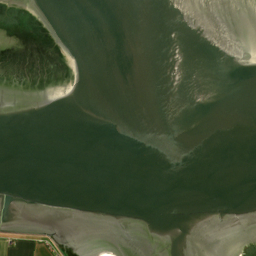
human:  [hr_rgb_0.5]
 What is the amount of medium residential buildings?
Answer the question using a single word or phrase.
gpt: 0

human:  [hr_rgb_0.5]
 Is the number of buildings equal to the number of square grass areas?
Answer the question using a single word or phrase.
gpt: no

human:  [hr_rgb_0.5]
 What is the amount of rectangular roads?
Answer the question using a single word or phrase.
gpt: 0

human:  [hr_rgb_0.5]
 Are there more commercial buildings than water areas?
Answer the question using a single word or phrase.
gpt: no

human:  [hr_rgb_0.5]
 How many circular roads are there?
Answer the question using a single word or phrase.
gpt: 0

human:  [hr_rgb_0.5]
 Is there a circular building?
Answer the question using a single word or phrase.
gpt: no

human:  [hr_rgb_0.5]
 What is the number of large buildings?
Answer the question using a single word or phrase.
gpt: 0

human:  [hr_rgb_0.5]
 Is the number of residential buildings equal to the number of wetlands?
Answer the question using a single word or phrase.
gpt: no

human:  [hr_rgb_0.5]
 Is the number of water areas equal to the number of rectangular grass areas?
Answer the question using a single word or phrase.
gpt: no

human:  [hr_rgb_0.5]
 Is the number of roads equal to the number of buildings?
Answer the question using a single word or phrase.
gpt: no

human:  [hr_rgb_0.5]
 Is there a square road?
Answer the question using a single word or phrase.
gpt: no

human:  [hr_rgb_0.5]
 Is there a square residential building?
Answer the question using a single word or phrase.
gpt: no

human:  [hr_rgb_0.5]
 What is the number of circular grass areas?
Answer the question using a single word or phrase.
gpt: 0

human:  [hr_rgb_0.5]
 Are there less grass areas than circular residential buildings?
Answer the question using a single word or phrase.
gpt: no

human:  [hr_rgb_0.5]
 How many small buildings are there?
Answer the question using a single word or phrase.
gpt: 13

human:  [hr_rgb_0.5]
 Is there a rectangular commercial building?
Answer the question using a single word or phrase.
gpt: yes

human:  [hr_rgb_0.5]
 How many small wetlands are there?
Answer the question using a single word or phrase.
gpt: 0

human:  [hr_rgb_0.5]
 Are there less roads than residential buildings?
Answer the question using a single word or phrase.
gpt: yes

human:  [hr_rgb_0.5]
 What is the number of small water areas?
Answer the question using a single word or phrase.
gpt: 0

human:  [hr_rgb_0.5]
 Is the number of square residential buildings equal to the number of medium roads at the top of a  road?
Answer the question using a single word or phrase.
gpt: yes

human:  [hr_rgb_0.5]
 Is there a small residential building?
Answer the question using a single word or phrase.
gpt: yes

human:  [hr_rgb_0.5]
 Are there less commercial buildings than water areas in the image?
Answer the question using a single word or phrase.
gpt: yes

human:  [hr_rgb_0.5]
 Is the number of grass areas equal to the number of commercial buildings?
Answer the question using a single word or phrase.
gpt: no

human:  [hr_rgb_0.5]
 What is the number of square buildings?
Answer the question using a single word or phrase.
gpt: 0

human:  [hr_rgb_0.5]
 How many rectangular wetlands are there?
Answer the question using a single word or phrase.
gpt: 0

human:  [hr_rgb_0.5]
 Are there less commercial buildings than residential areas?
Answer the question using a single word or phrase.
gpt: yes

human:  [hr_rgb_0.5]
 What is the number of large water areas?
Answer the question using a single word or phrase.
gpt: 2

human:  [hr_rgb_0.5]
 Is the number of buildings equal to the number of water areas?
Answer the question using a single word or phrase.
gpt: no

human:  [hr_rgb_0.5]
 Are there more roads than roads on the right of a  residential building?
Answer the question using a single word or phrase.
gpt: yes

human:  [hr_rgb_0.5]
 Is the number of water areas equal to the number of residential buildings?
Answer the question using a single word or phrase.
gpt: no

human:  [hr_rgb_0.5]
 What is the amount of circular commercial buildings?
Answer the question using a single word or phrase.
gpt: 0

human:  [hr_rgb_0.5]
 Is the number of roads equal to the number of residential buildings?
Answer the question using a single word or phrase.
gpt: no

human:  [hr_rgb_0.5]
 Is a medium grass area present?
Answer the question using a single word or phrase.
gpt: no

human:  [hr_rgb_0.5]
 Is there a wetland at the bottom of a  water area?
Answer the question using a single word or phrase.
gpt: yes

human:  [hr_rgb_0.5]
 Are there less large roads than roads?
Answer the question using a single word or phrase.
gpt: yes

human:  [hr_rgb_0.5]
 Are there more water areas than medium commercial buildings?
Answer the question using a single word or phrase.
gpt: yes